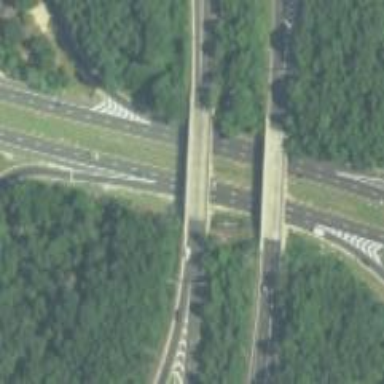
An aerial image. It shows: Motorway junction.